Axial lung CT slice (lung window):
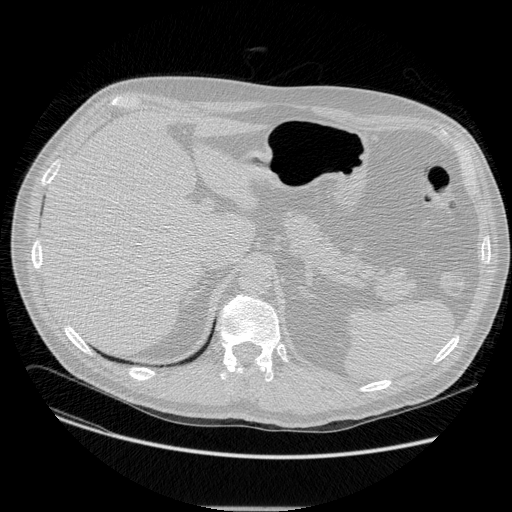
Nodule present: no